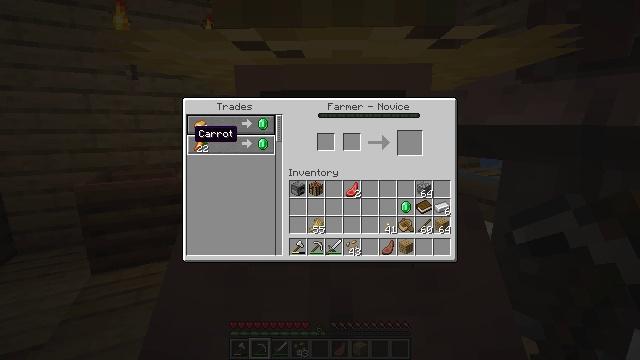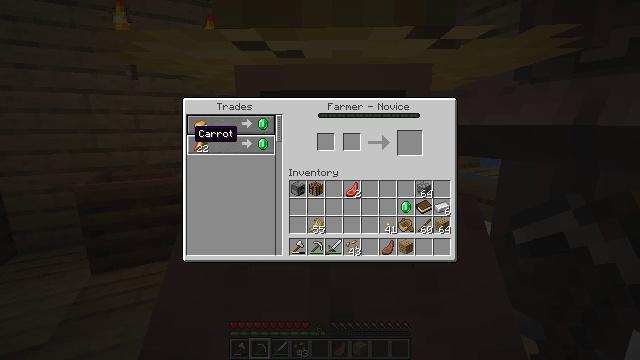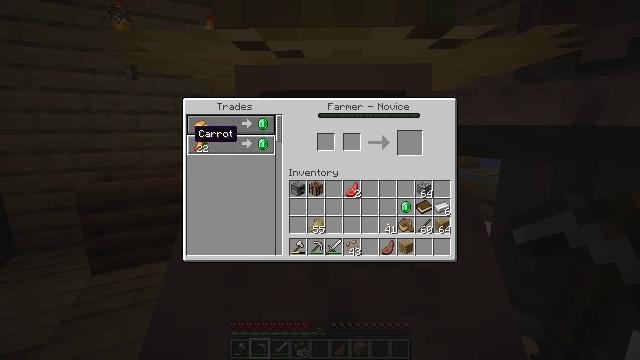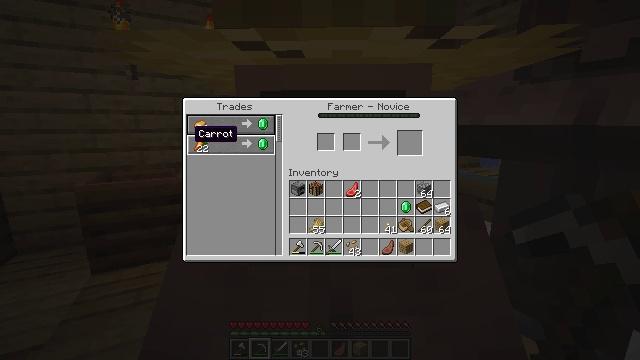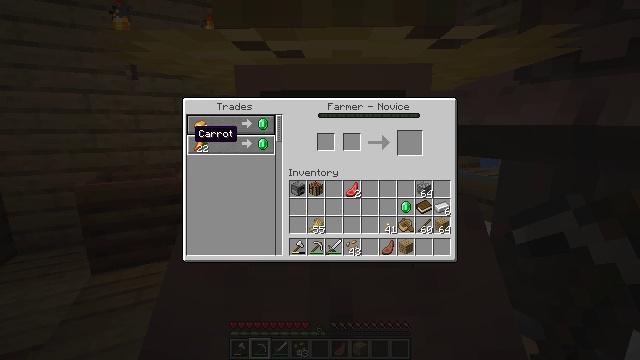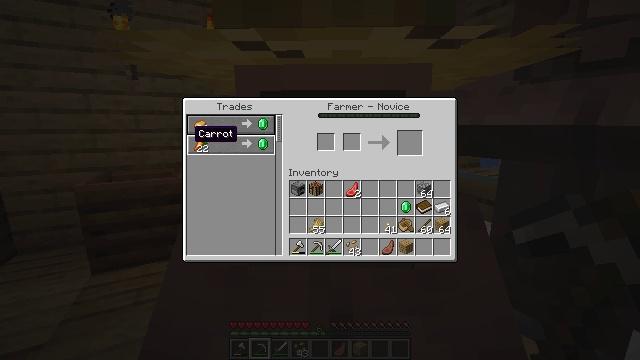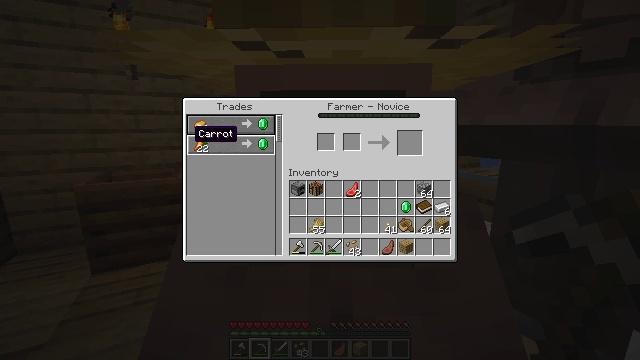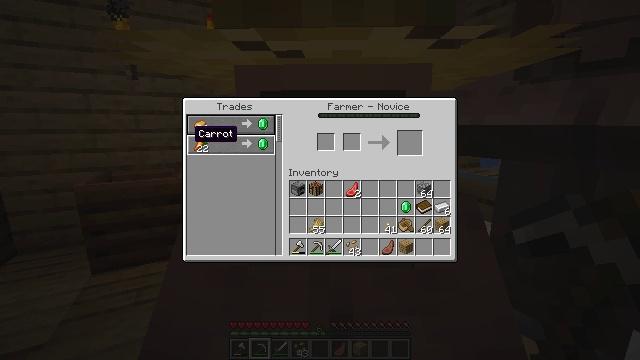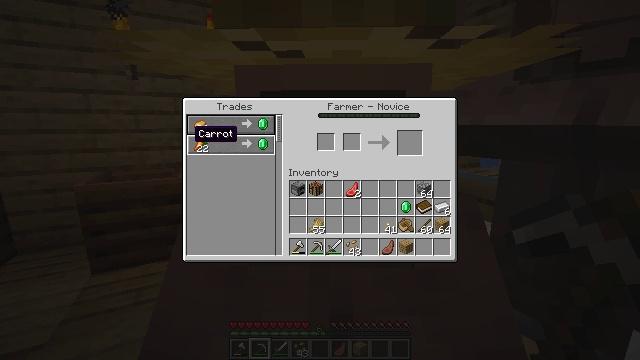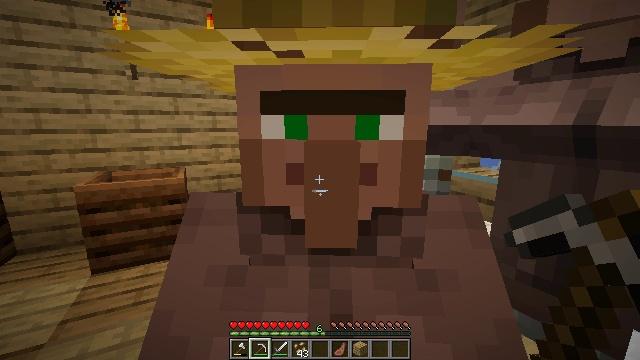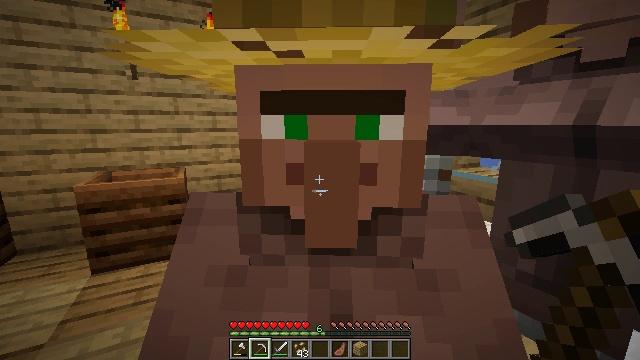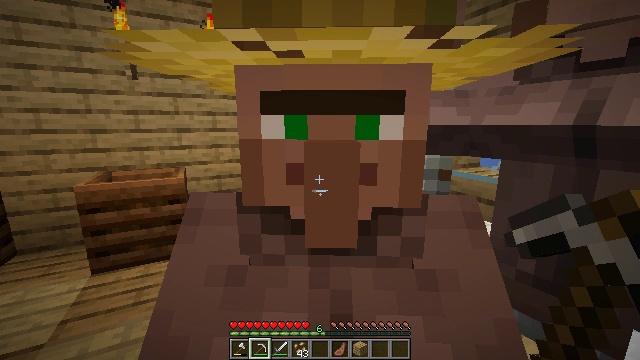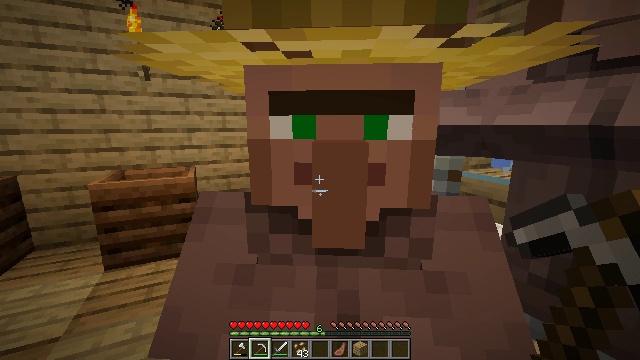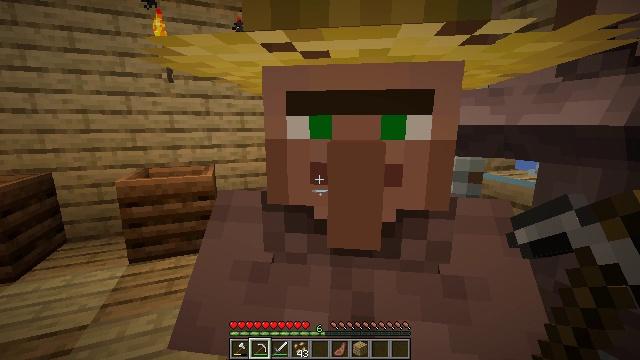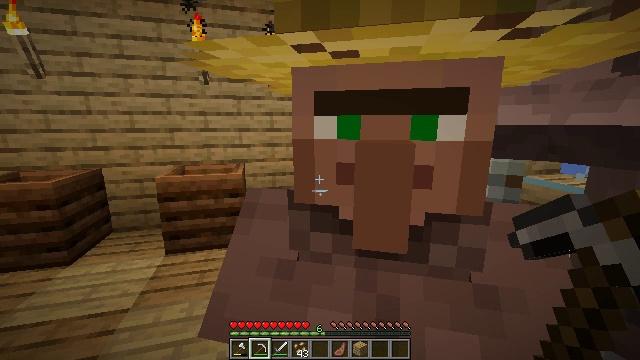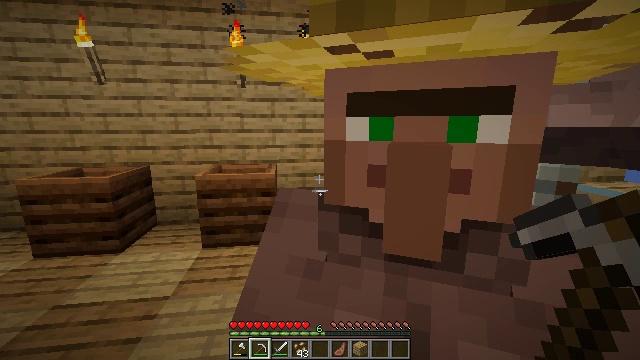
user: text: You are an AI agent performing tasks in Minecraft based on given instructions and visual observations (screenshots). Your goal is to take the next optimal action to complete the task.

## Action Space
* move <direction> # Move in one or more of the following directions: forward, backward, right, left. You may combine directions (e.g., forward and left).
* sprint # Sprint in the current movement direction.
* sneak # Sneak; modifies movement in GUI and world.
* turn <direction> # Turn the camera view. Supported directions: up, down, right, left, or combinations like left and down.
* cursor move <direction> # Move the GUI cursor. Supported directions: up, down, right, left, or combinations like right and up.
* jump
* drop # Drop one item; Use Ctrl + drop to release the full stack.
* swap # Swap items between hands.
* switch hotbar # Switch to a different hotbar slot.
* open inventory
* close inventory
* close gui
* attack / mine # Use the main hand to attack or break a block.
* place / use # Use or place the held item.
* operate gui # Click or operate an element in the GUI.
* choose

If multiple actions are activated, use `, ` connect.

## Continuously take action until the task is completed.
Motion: motion action
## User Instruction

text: Drop a cooked porkchop.
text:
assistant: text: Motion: no_op
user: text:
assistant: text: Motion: no_op
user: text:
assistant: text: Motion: no_op
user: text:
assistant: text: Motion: no_op
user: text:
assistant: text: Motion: no_op
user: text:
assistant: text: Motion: no_op
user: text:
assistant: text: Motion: no_op
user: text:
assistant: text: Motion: no_op
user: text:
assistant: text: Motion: close inventory
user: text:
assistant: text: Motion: close inventory
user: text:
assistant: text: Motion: close inventory
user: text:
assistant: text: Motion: turn left, close inventory
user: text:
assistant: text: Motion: turn left
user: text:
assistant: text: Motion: turn left
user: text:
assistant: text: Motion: turn left
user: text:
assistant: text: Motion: turn left
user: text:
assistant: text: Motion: turn left
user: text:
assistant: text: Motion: move forward, turn left
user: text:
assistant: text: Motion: move forward, turn left and up
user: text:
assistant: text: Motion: move forward, turn left
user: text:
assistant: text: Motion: move forward, turn left
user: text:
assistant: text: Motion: move forward, turn left
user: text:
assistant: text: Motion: move forward, turn left
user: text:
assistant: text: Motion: move forward, turn left
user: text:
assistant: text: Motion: move forward, turn left
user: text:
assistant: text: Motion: move forward, turn left
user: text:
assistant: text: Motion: move forward, turn left
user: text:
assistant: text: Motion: move forward, turn left
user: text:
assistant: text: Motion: move forward, turn left
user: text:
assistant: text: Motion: move forward